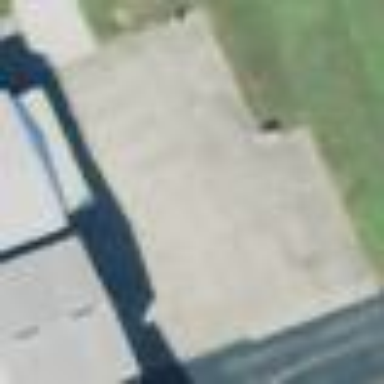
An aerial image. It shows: Apron at the airport with concrete surface.